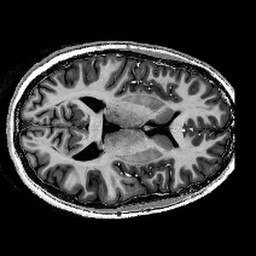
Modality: T1w
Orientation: axial
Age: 29
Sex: female
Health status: healthy
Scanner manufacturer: siemens
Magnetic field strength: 9.4 T
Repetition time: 6 s
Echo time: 0.003 s